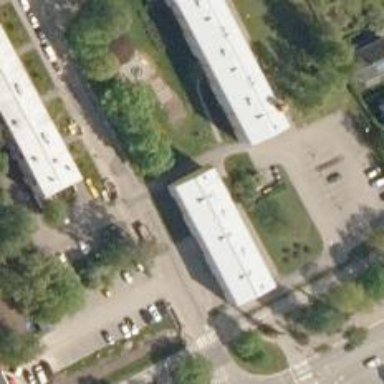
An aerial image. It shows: Veterinary facility.